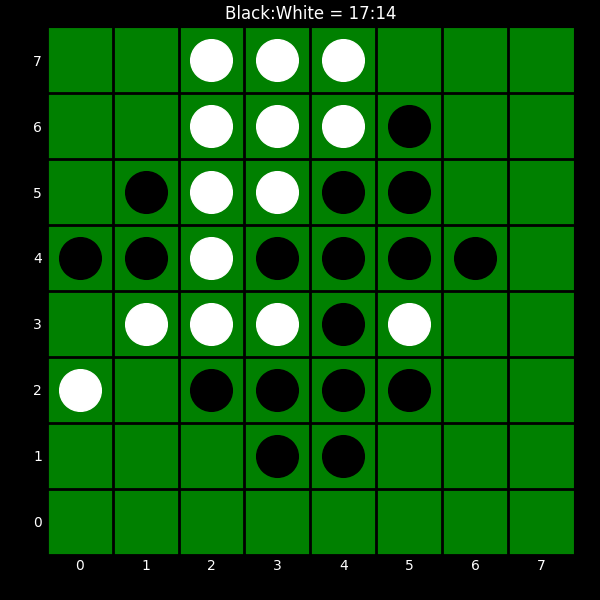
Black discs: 17
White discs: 14